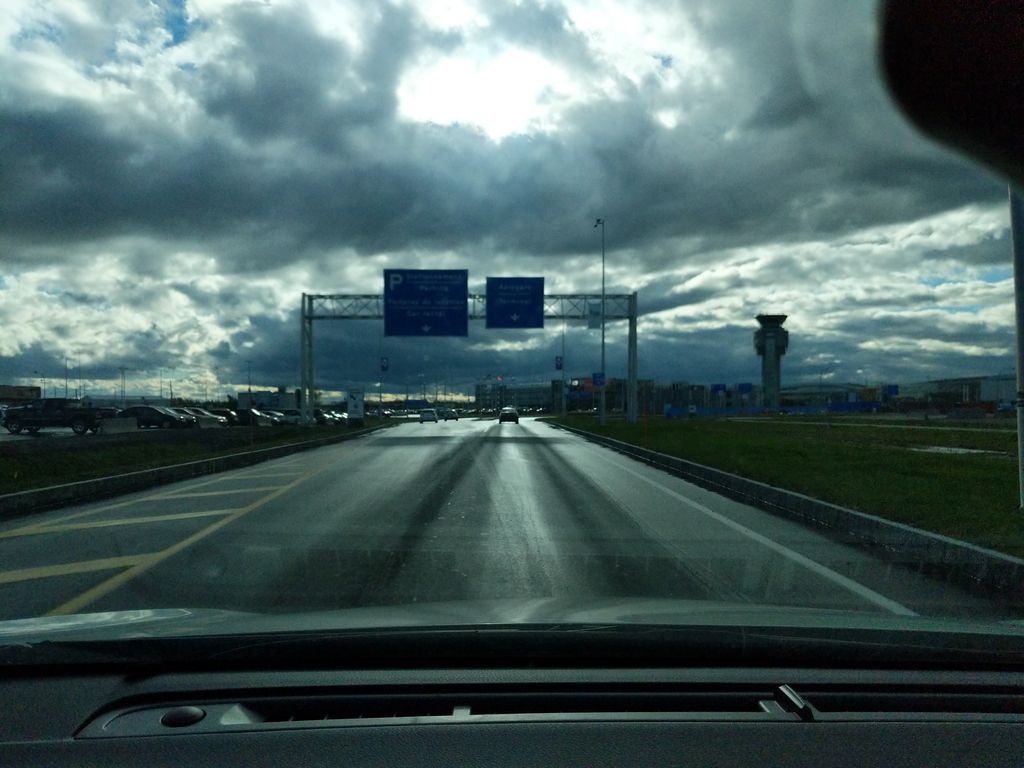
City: quebec_city